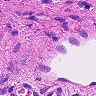
Metastatic tissue present: no